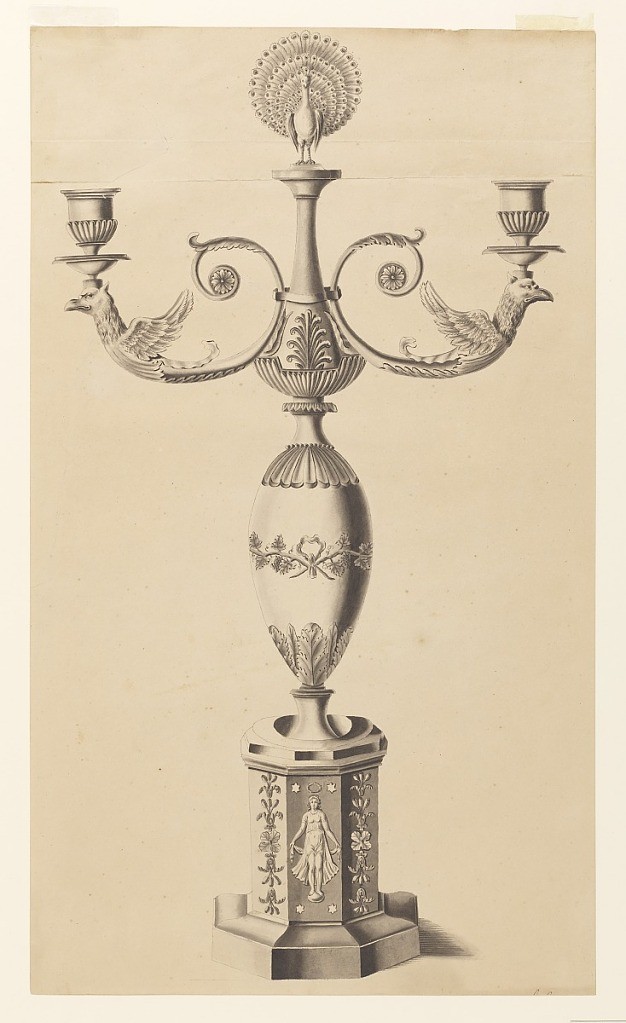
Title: Design for a Candlestick
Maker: Joseph Anton Seethaler II, German, 1799–1868
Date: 1820-1835
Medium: Pen and ink, brush and watercolor, graphite on paper
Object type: Drawing
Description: Octagonal base and pedestal showing a woman on a sphere and ornamented candelabra. The shape is formed by a vase supporting another one which is topped by a peacock, and to which two branches are fastened. They end with the foreparts of eagle supporting a socket. Upon the left one stands a swan supporting a socket.